Field crop: tomato
Growth stage: 1
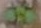
Species: solanum